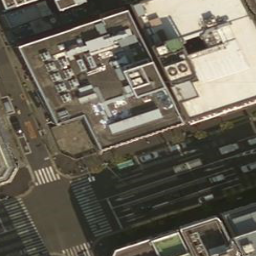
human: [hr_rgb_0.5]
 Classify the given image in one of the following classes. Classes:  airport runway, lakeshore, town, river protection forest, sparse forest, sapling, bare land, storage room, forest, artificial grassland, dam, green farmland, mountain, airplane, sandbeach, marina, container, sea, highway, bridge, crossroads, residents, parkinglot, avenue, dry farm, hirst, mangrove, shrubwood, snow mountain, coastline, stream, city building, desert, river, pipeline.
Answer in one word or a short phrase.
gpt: city building